Question: When I use a Bootstrap 'badge' inside of heading such as 'h1','h2','h3' the vertical alignment is off. The 'badge' aligns towards the bottom of the heading text. I'd like the badge to align vertically centered with the heading text.
'''
<h1><span class="badge">badge</span> Heading 1</h1>
<hr>
<h2><span class="badge">badge</span> Heading 2</h2>
<hr>
<h3><span class="badge">badge</span> Heading 3</h3>
'''
'''
h1,h2,h3 {
vertical-align:middle;
}
h1>.badge, h2>.badge, h3>.badge {
vertical-align:middle;
}
'''
..
See this Bootply: <URL>

How can I get this to align on center vertically?
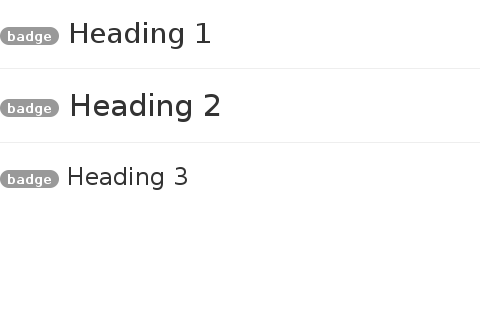
Answer: Always hated this problem.
A little hacky but this works:
'''
h1 { font-size: 2em; }
h2 { font-size: 1.6em; }
h3 { font-size: 1.4em; }
h1,h2,h3 {
vertical-align:middle;
}
h1>.badge, h2>.badge, h3>.badge {
vertical-align:middle;
margin-top: -0.5em;
}
'''
Defined the heading font-sizes for demo purposes